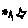
Label: star